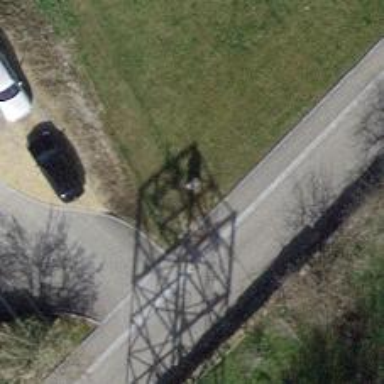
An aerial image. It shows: Street cabinet meant for power infrastructure.